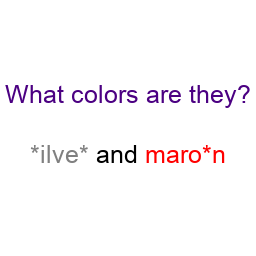
Color: gray, red
Color name shown: silver, maroon
Background color: white
Question text color: indigo